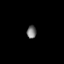
Tissue: prostate
Cell type: T cells
Senescence score: 0.3532
Nuclear area (px): 119
Mean DAPI intensity: 118.193